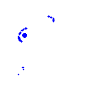
Particle: electron